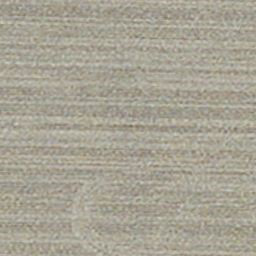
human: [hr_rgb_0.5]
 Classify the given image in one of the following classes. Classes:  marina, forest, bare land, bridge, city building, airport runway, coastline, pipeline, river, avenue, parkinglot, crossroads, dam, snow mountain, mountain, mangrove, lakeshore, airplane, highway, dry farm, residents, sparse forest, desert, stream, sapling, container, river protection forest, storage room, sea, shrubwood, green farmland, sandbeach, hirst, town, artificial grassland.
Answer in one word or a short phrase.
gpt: dry farm